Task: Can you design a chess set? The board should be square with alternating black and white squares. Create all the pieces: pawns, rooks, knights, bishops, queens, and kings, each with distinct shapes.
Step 4469:
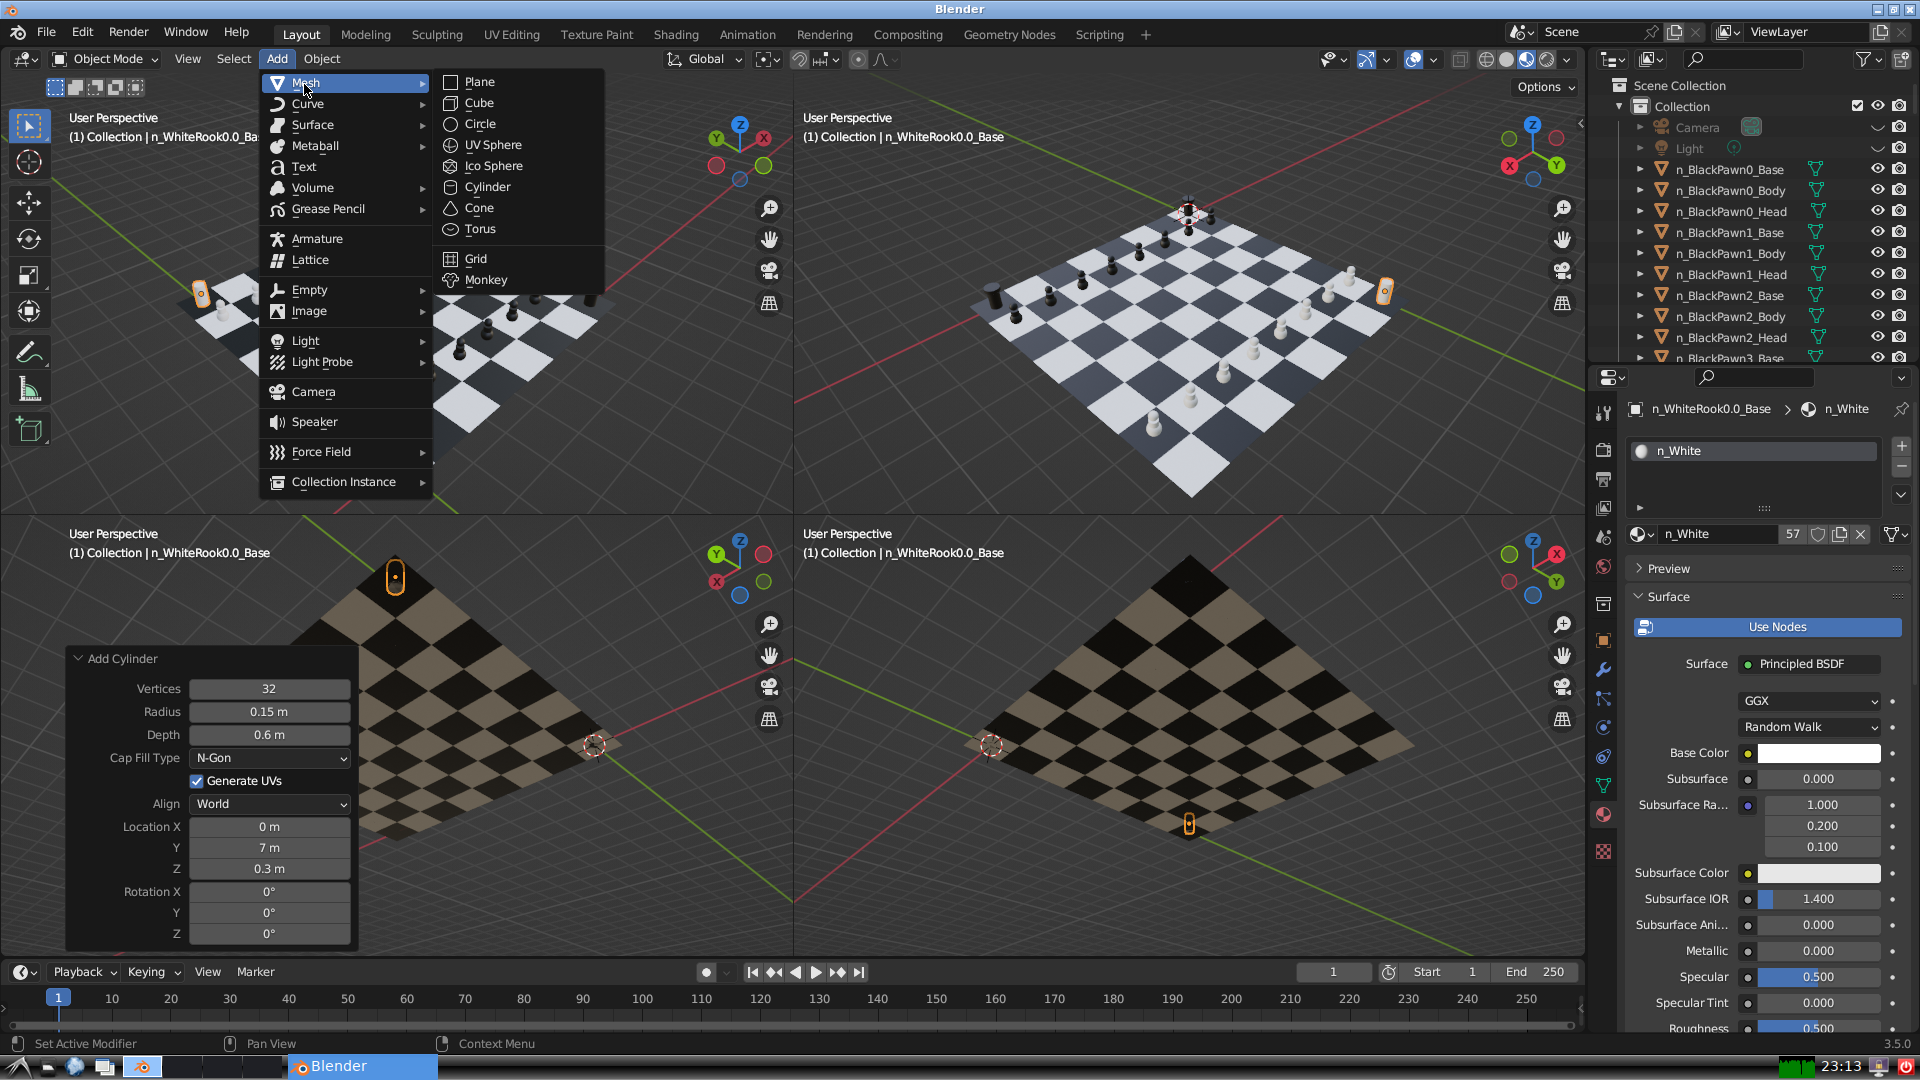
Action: {"mouse_move": [499, 187]}